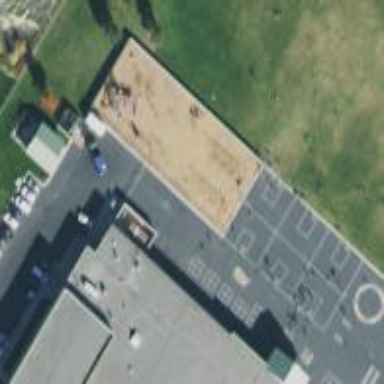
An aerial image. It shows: Playground area with woodchips surface.